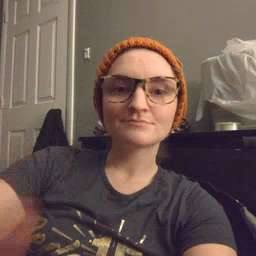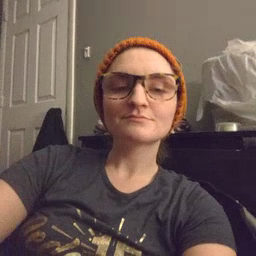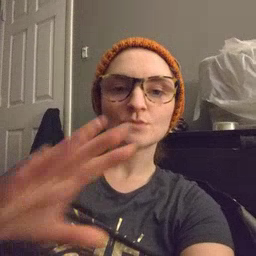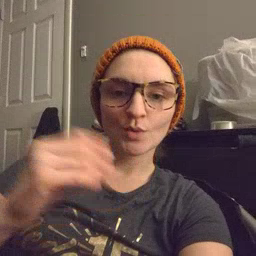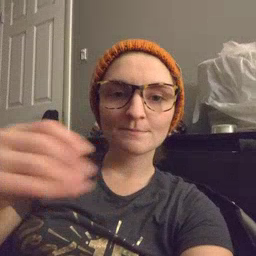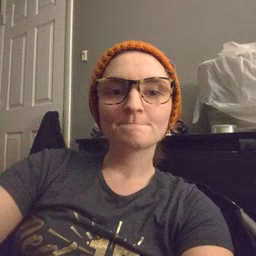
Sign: story